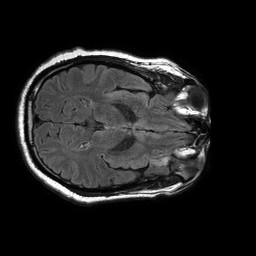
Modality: FLAIR
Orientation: axial
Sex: male
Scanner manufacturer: philips
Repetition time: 11 s
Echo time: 0.125 s